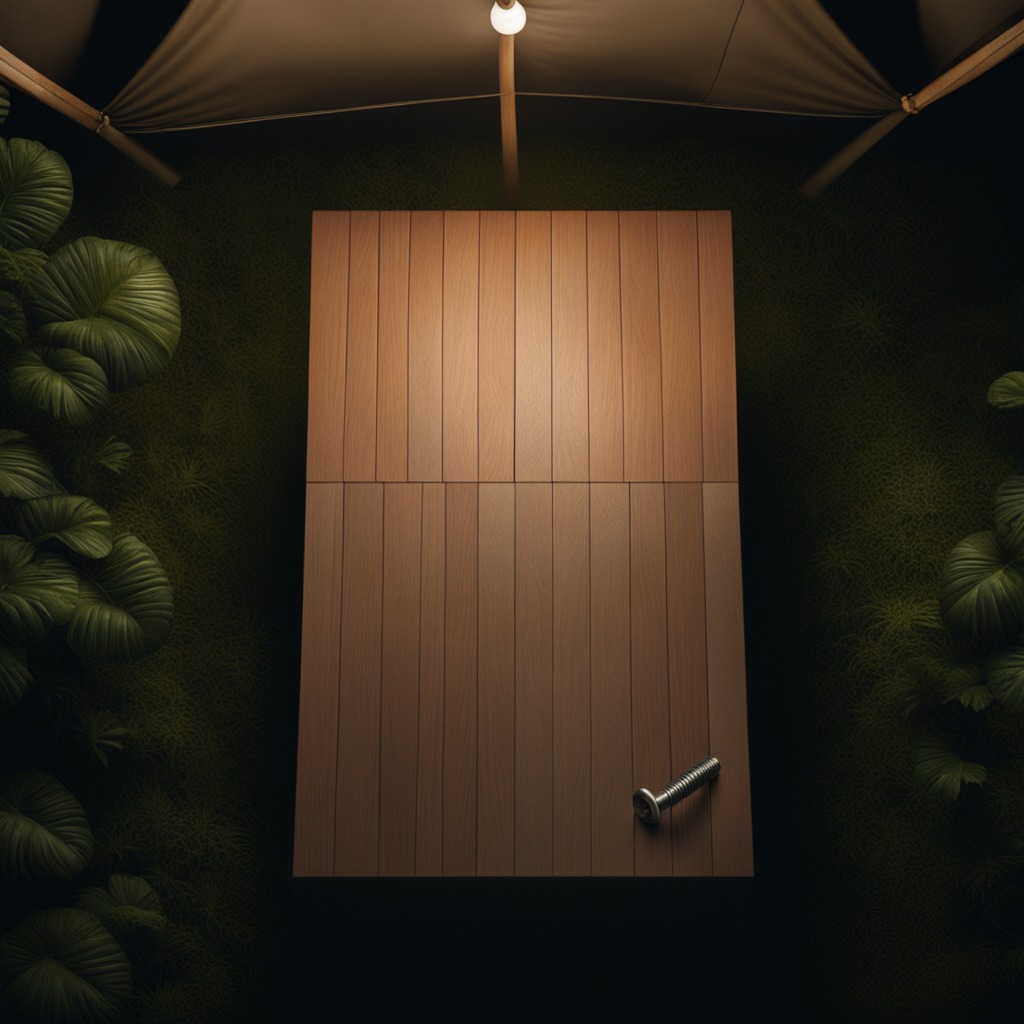
A metal screw is lying on a wooden table inside a jungle field workshop tent at night.